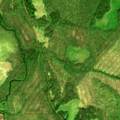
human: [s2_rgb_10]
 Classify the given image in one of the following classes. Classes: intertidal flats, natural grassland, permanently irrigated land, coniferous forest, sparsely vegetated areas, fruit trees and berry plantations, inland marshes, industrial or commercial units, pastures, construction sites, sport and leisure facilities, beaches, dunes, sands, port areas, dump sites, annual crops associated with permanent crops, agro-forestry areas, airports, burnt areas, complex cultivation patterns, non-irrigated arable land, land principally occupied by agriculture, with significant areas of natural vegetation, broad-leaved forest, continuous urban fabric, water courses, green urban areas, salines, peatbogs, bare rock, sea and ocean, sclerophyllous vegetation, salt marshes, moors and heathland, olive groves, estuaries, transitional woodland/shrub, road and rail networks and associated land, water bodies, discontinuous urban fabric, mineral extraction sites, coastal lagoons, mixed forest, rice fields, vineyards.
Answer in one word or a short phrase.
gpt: coniferous forest, mixed forest, transitional woodland/shrub, inland marshes